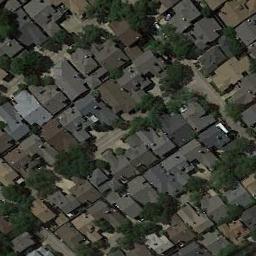
Label: residential